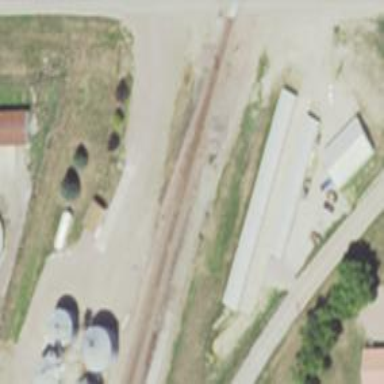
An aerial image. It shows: Railway siding for service.